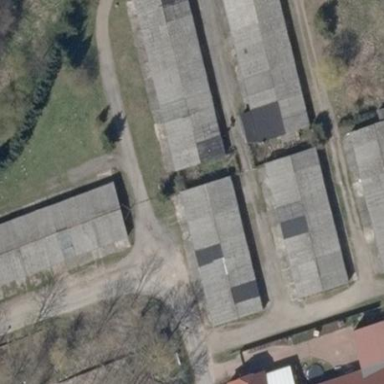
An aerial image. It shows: Group of garages.